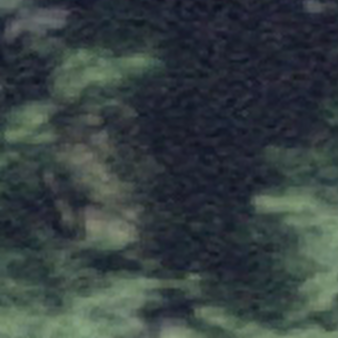
Label: other